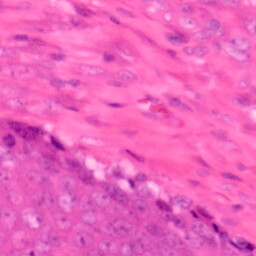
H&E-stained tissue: Colon